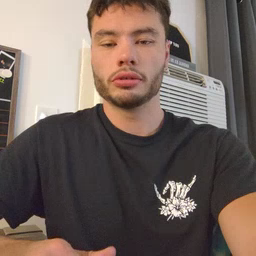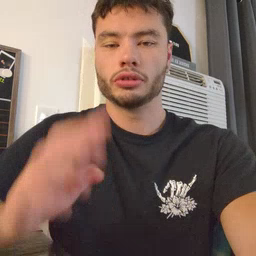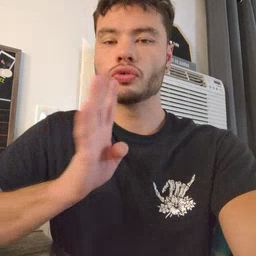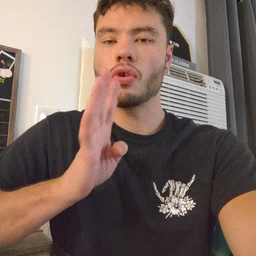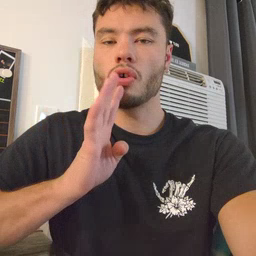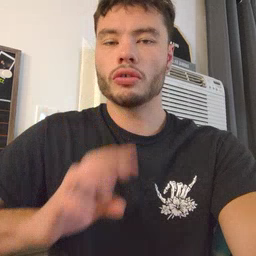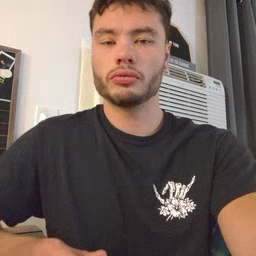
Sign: talk